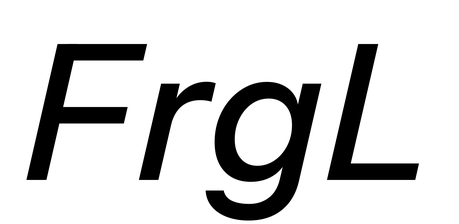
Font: InstrumentSans-Italic_Medium_Italic